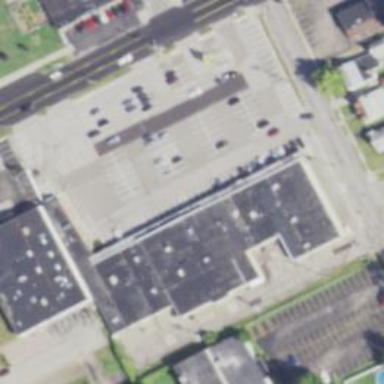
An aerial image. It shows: Retail area.